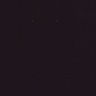
Metastatic tissue present: no